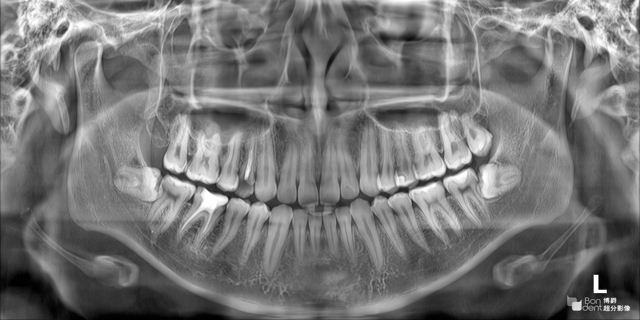
adult